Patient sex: M
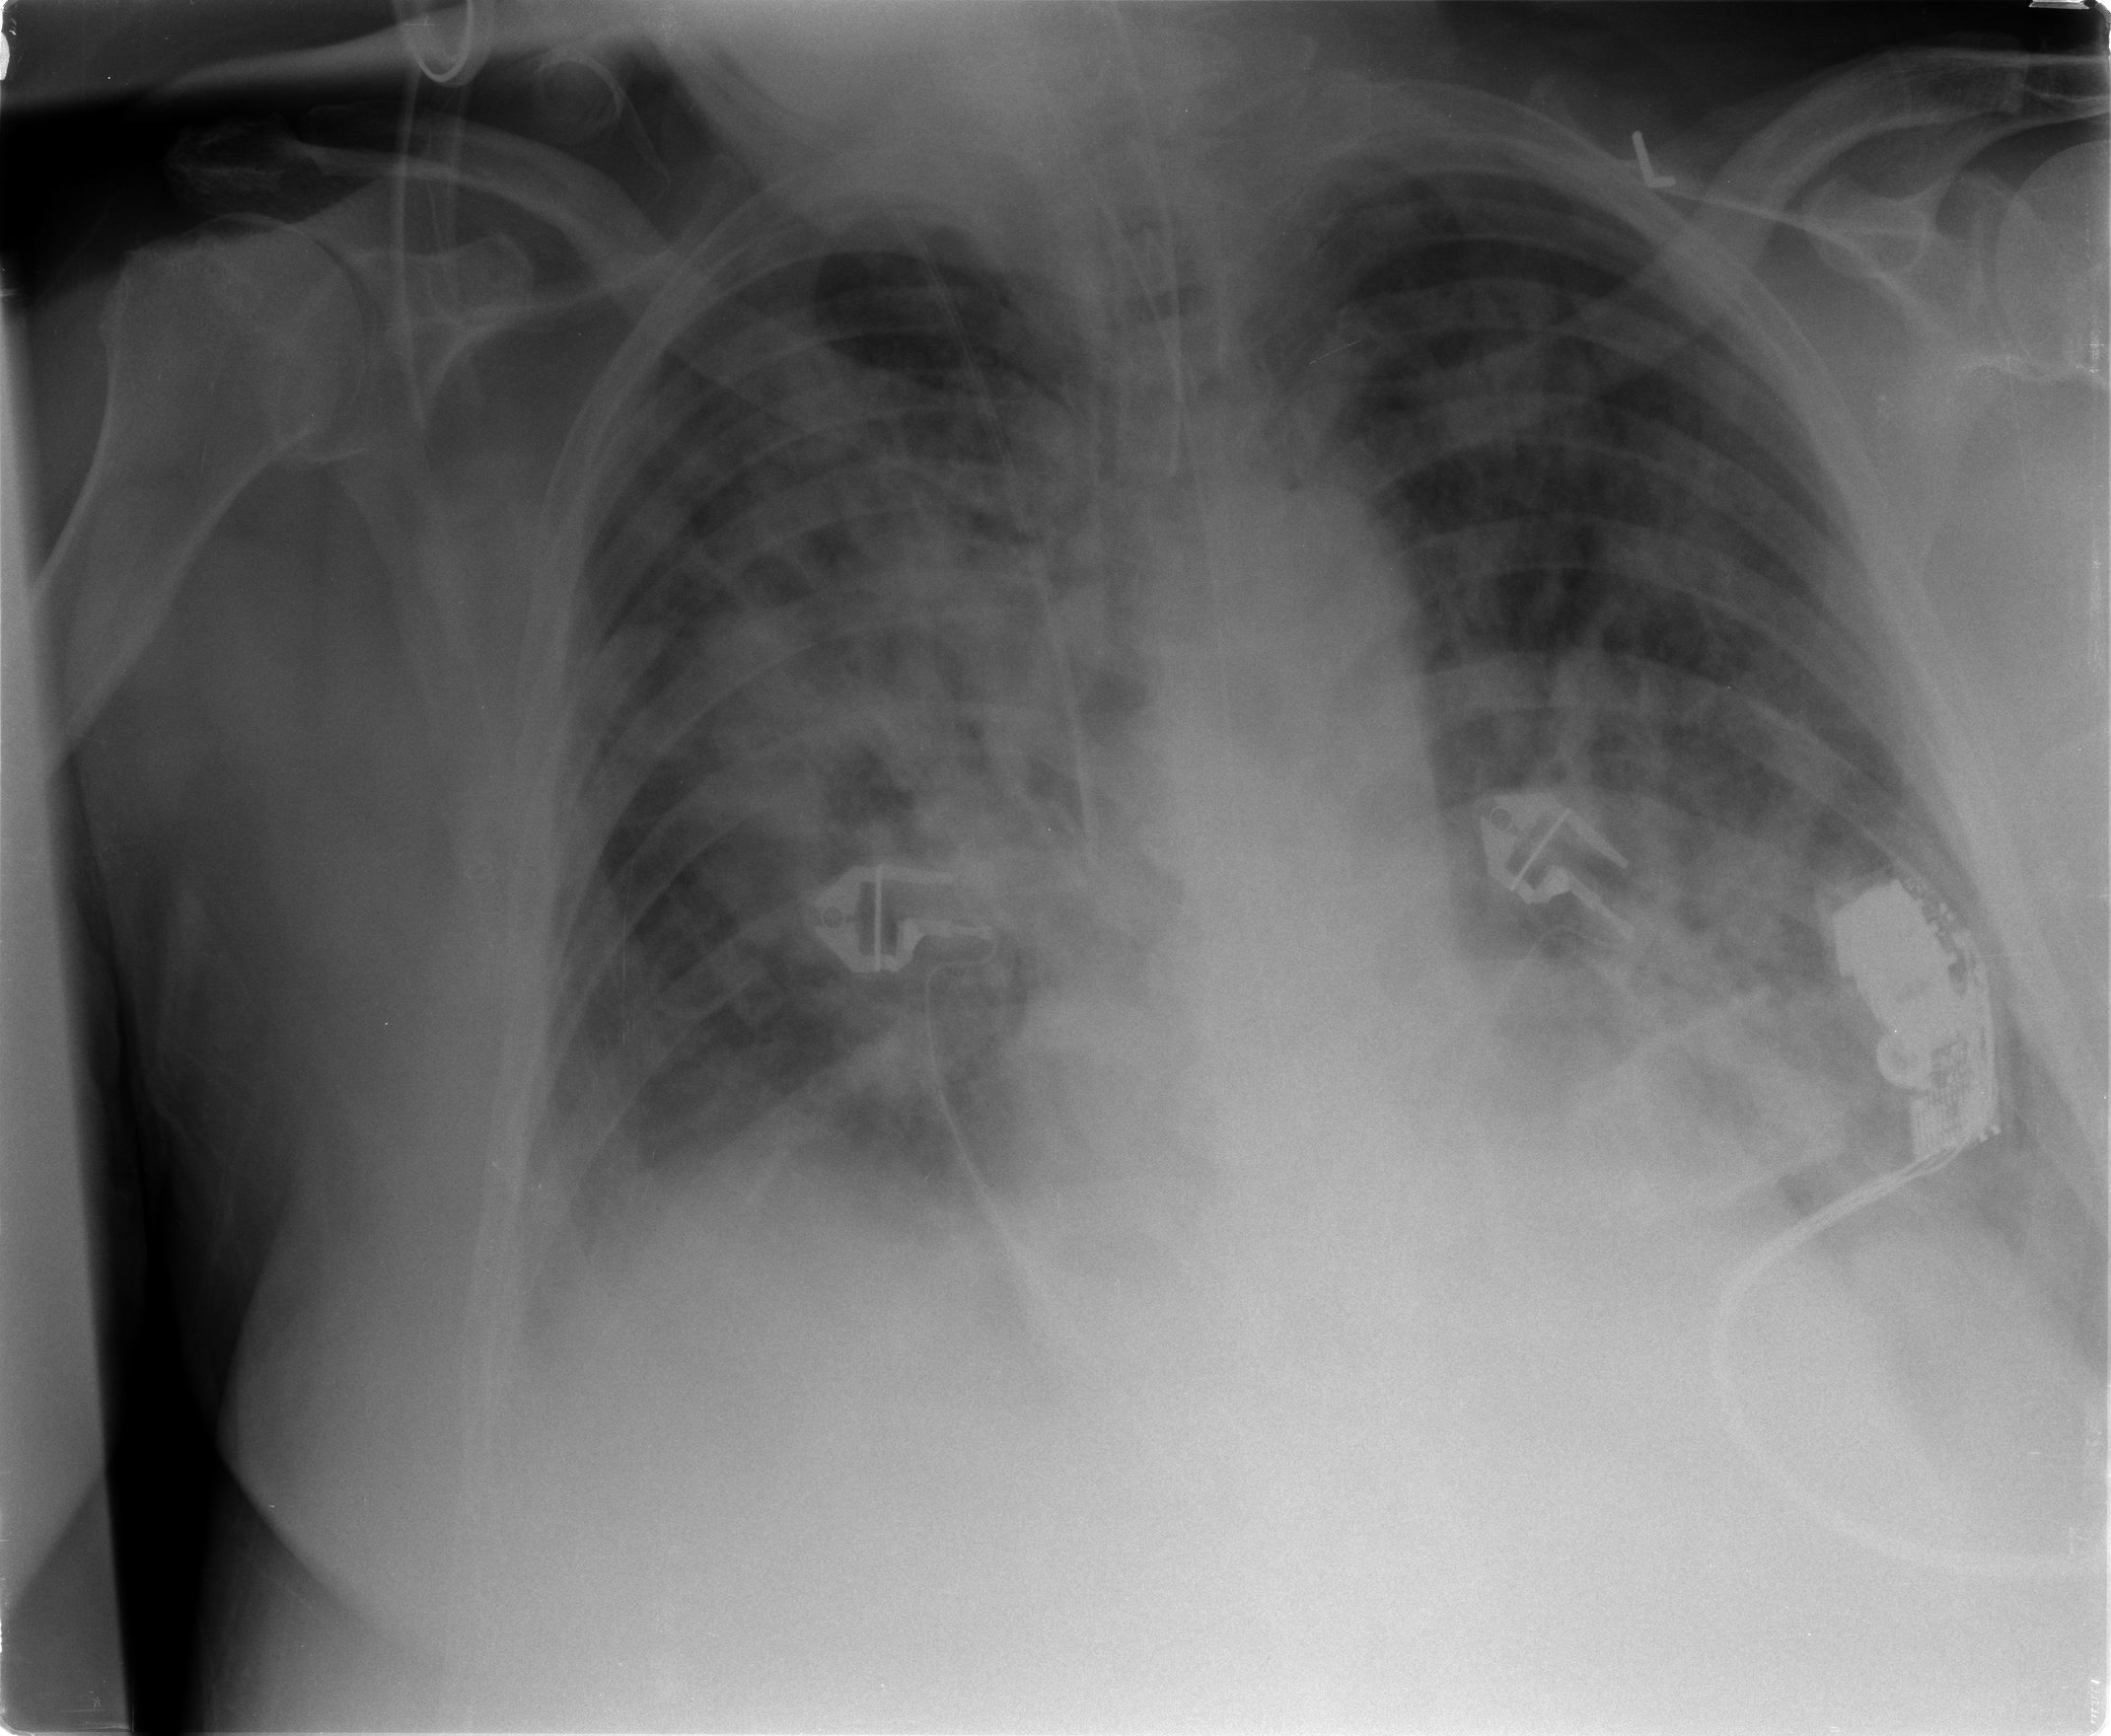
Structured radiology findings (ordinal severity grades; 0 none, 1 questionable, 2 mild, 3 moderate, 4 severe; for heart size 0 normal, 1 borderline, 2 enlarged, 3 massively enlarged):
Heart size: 0
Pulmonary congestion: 1
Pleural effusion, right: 2
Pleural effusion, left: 2
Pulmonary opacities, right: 3
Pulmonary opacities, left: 3
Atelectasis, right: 3
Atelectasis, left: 2